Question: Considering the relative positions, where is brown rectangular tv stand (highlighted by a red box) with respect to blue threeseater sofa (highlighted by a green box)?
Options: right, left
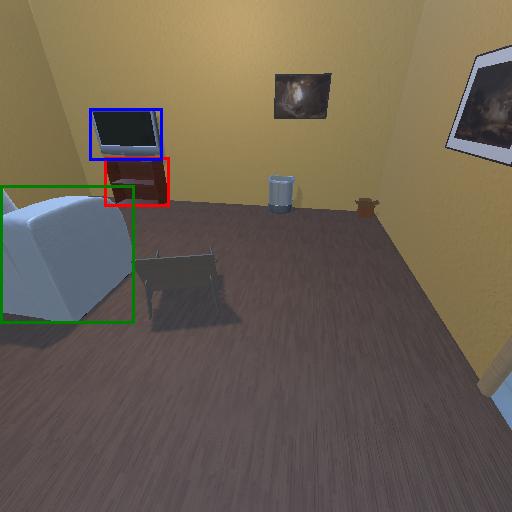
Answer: right